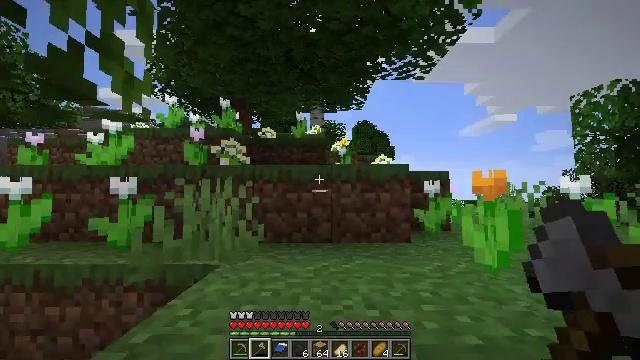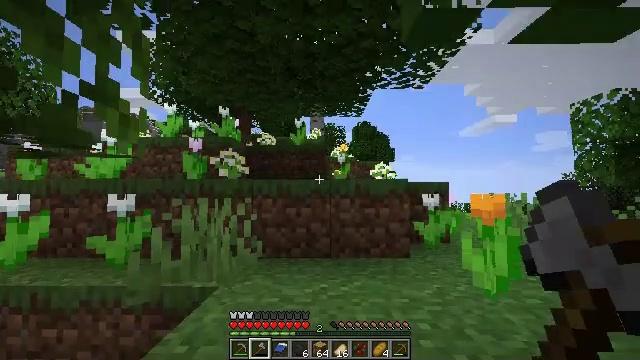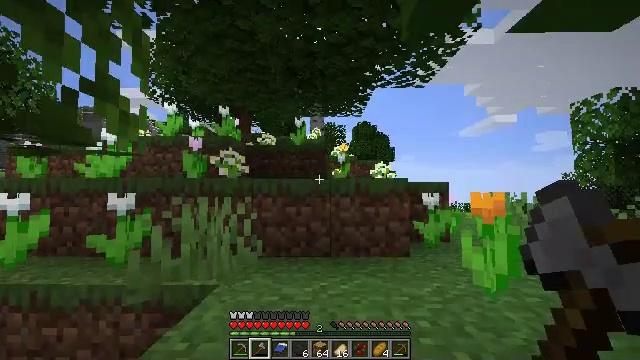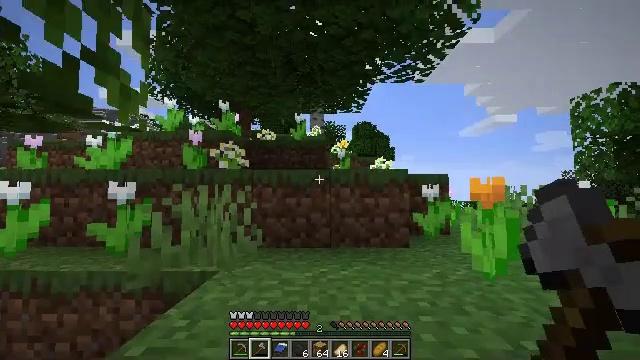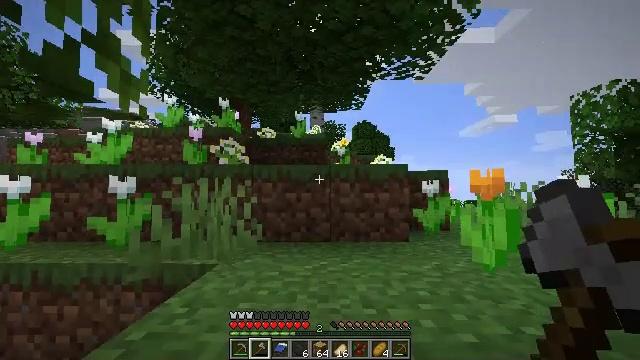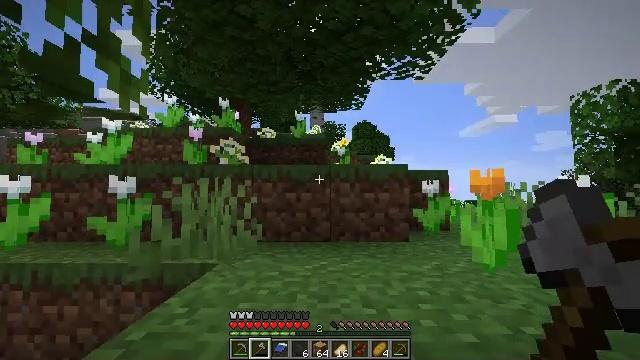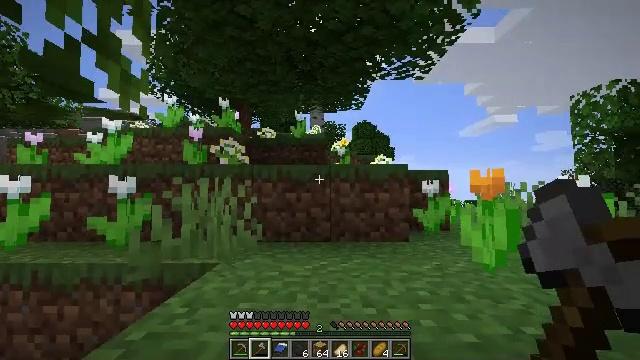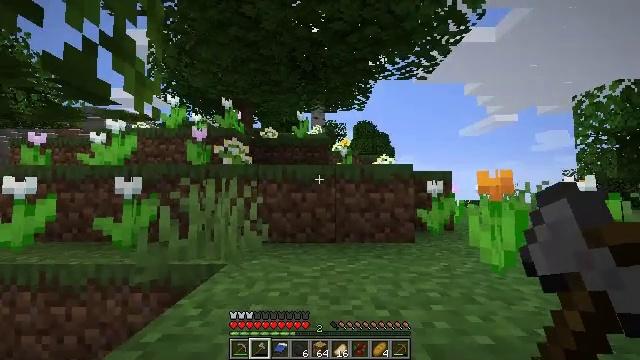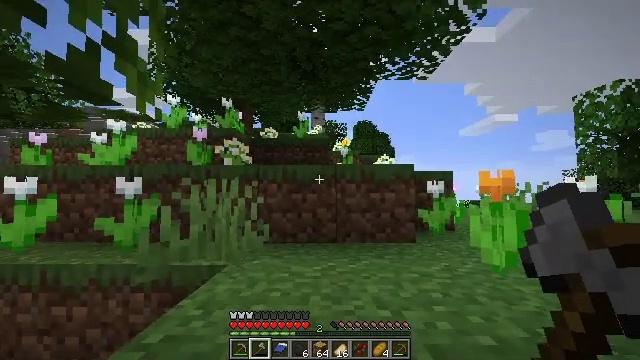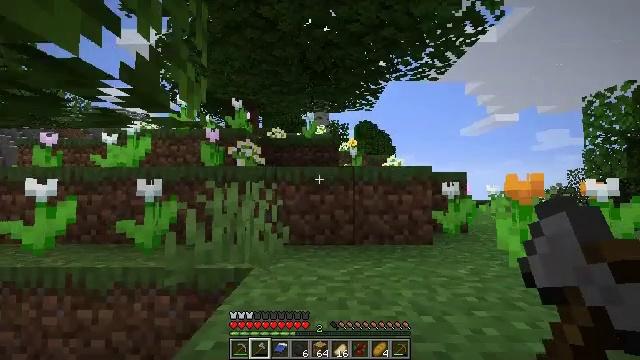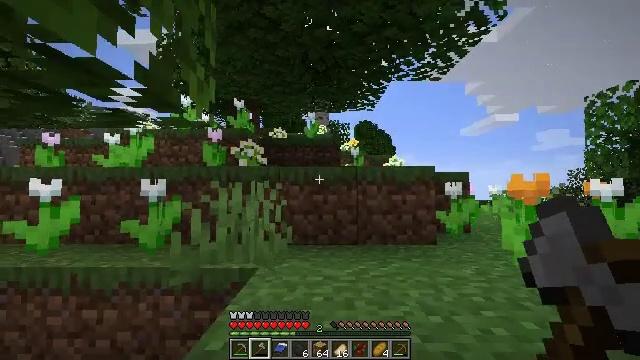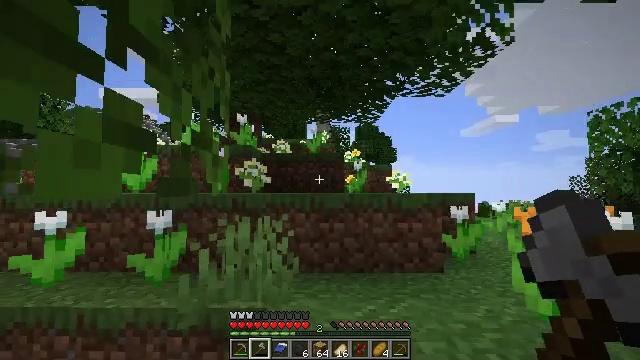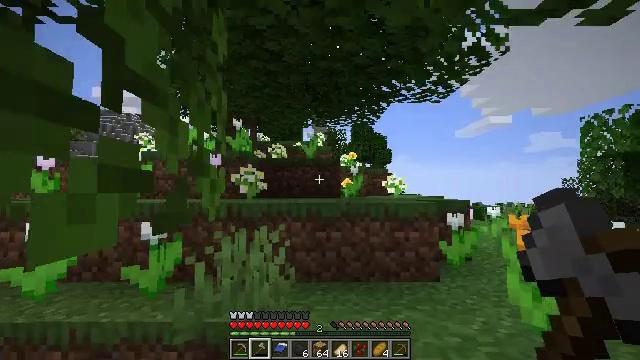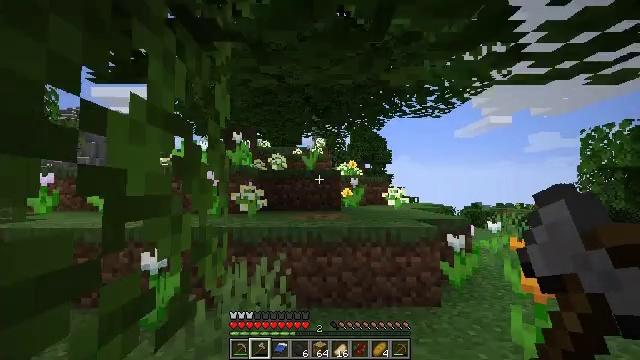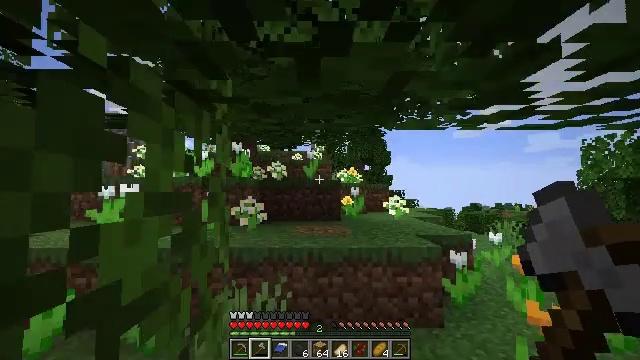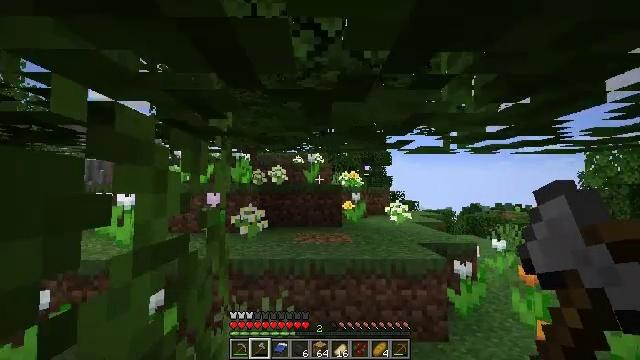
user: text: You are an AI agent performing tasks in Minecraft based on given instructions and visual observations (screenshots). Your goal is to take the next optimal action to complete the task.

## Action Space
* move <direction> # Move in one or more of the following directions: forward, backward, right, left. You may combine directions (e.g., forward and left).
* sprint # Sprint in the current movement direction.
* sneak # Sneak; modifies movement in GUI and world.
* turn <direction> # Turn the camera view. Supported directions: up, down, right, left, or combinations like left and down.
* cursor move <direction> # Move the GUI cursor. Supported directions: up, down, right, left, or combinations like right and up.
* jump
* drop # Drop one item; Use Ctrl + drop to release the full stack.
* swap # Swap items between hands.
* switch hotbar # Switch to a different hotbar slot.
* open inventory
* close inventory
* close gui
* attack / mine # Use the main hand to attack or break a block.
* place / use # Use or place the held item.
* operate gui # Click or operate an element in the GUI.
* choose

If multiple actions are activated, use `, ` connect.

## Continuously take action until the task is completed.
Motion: motion action
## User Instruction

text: Collect the grass block using a shovel.
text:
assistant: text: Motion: move forward, jump
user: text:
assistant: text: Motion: move forward, jump
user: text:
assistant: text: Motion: move forward, jump
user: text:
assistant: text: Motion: move forward, jump
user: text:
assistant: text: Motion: move forward, jump
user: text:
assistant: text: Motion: move forward, jump
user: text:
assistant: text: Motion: move forward and move left, jump
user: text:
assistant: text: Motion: move forward and move left, jump
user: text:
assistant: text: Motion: move forward and move left, jump
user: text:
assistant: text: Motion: move forward, jump
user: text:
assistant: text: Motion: move forward, jump
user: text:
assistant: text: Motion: move forward, jump
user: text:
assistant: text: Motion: move forward, jump
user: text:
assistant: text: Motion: move forward, jump
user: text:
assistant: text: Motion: move forward, jump
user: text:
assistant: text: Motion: move forward, jump
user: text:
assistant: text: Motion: move forward, jump
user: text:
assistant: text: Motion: move forward, jump
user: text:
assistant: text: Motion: move forward, jump
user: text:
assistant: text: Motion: move forward, jump
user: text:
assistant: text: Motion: move forward, turn down
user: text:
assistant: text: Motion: move forward, turn left and down
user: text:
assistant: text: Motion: move forward, turn left and down
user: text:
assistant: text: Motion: move forward, turn left and down
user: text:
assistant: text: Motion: move forward, turn left and down
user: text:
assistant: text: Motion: move forward, turn left and down
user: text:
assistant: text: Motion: move forward, turn left
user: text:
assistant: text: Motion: move forward
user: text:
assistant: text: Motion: move forward
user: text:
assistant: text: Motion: move forward, jump